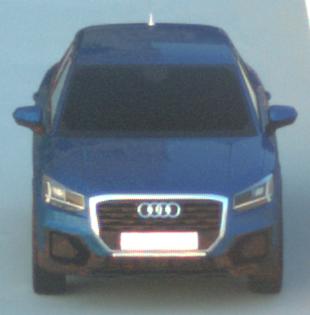
Make: Audi
Model: Q2
Model produced from: 2016
Model produced until: 2020
Doors: 5
Color: blue
Road condition: dry road
Daytime: sunrise or sunset
Contrast: medium contrast